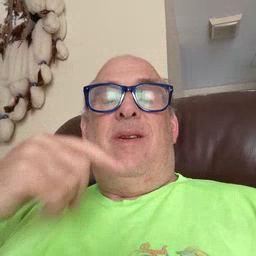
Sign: smile